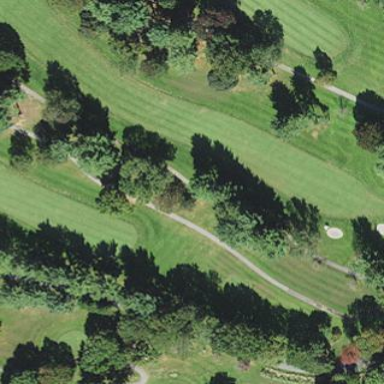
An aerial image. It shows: Golf fairway surrounded by grass.